Question: I am having a bad time trying to figure out why the call to is drawing the correct number of instances but with wrong sizes of the objects.
Here's my code (class declaration ommited)
'''
#include <QtOpenGL/QGLWidget>
#include <QtOpenGL/QGLBuffer>
#include <QtOpenGL/QGLShaderProgram>
#include <iostream>
const float OpenGLViewer::_quad[] = {
-1.0f, 0.0f, 0.0f,
-0.9f, 0.0f, 0.0f,
-1.0f, 1.0f, 0.0f,
-0.9f, 1.0f, 0.0f
};
const float OpenGLViewer::_offset[] = {
0.0, 0.2, 0.7, 0.4
};
...
void OpenGLViewer::initializeGL()
{
QGLFormat glFormat = QGLWidget::format();
if(!glFormat.sampleBuffers())
std::cout << "Could not enable sample buffers.";
glClearColor(0.0f, 0.0f, 0.4f, 0.0f);
glViewport(0, 0, this->width(), this->height());
if(!prepareShaderProgram(":/vertex.glsl", ":/fragment.glsl"))
return;
if(!_shaderProgram.bind())
{
std::cout << "Could not bind shader program to the context.";
return;
}
glGenVertexArrays(1, &_vertexArraysObject);
glBindVertexArray(_vertexArraysObject); // BIND
glGenBuffers(1, &_quadBuffer);
glBindBuffer(GL_ARRAY_BUFFER, _quadBuffer); // BIND
glBufferData(GL_ARRAY_BUFFER, sizeof(_quad), _quad, GL_STATIC_DRAW);
glEnableVertexAttribArray(0);
glVertexAttribPointer(0, 3, GL_FLOAT, GL_FALSE, 0, 0);
//glVertexAttribDivisorARB(0, 0);
glGenBuffers(1, &_offsetBuffer);
glBindBuffer(GL_ARRAY_BUFFER, _offsetBuffer);
glBufferData(GL_ARRAY_BUFFER, sizeof(_offset), _offset, GL_STATIC_DRAW);
glEnableVertexAttribArray(1);
glVertexAttribPointer(1, 1, GL_FLOAT, GL_FALSE, 0, 0);
glVertexAttribDivisorARB(1, 1);
glBindVertexArray(0);
glBindBuffer(GL_ARRAY_BUFFER, 0);
}
void OpenGLViewer::paintGL()
{
// Clear the buffer with the current clearing color
glClear( GL_COLOR_BUFFER_BIT | GL_DEPTH_BUFFER_BIT );
// Draw stuff
glBindVertexArray(_vertexArraysObject);
glDrawArraysInstanced(GL_TRIANGLE_STRIP, 0, 4, 4);
}
...
'''
What I'm trying to do is to draw the same rectangle but at different positions using the value of offset in the vertex shader. It is important to say that I am using (note the ARB suffix) since in Qt+OSX Mavericks I cannot find the function . Any thoughts?
The resulting image looks like

Forgot to include the shaders
'''
// VERTEX shader
#version 330
layout(location = 0) in vec4 vertexPosition;
layout(location = 1) in float offset;
void main()
{
gl_Position = vec4(vertexPosition.x + offset, vertexPosition.y + offset, vertexPosition.zw);
}
//FRAGMENT shader
#version 330
layout(location = 0, index = 0) out vec4 fragmentColor;
void main(void)
{
fragmentColor = vec4(1.0, 0.0, 0.0, 1.0);
}
'''
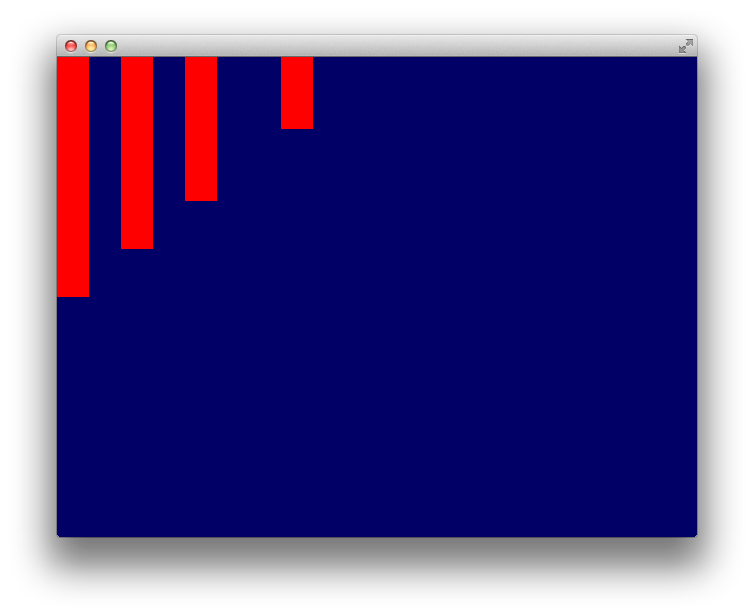
Answer: '''
gl_Position = vec4(vertexPosition.x + offset, vertexPosition.y + offset, vertexPosition.zw);
'''
adding the offset to y moves it upwards (off screen)
you should either not add the offset to y or subtract it instead:
'''
gl_Position = vec4(vertexPosition.x + offset, vertexPosition.y - offset, vertexPosition.zw);
'''